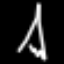
Label: The Eiffel Tower